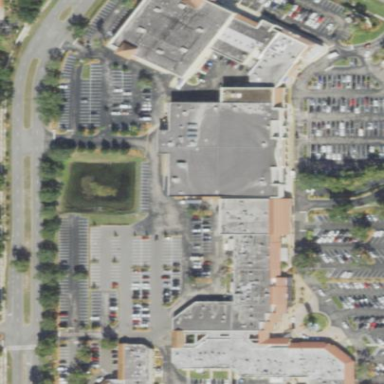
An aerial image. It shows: Retail building.